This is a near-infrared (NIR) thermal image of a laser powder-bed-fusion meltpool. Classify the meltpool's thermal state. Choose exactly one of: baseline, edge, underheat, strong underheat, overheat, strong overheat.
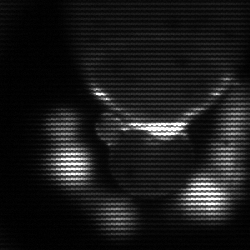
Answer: baseline